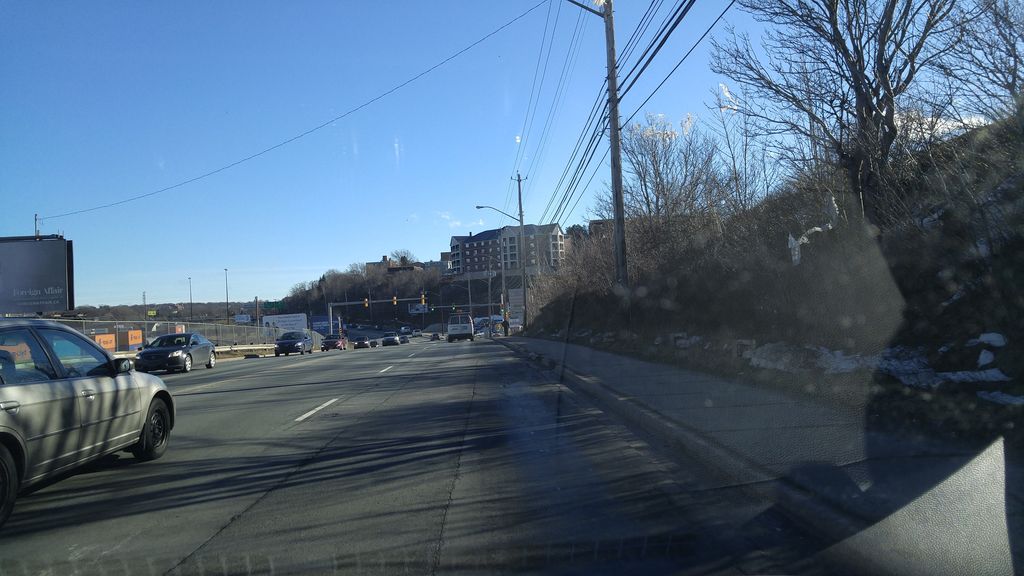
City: halifax